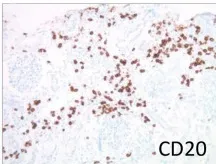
Renal pathological presentation (kidney biopsy of the proband 15 days after admission). Immunohistochemistry (x200). Interstitial infiltrates.
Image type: pathology (immunostaining)